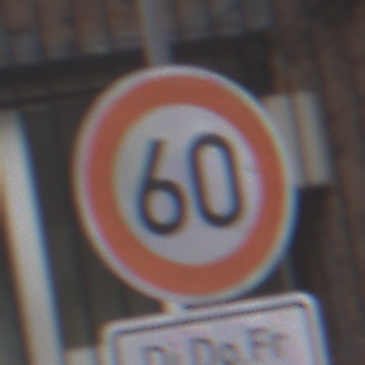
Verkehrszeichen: Geschwindigkeit60
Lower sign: ZeitangabenMitBeschraenkungAufWochentage3
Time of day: MorningAfternoon
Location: Outdoor (Urban)
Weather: Overcast
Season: NotSpecified
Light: Natural